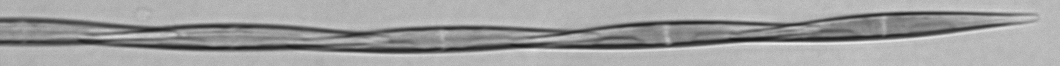
Label: Pseudo-nitzschia